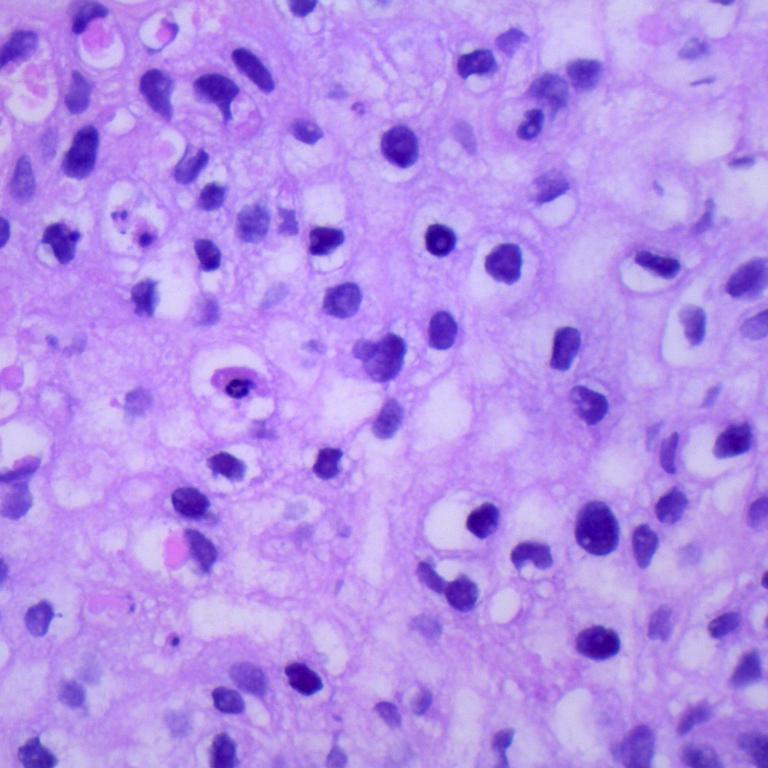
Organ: lung
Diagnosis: squamous carcinomas